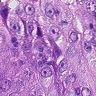
Metastatic tissue present: yes